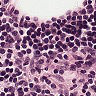
Metastatic tissue present: no